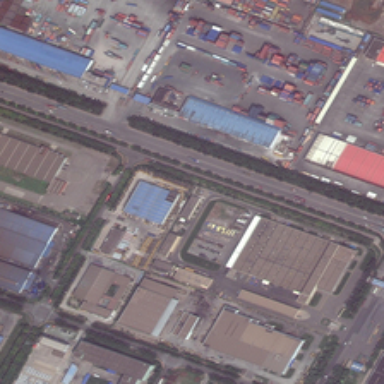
A lot of industrial zones along the lake .